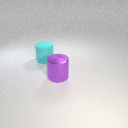
large cyan rubber cylinder behind large purple metal cylinder